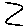
Label: zigzag